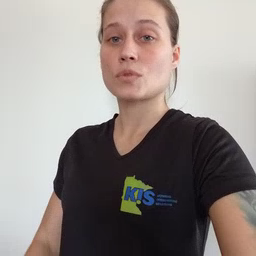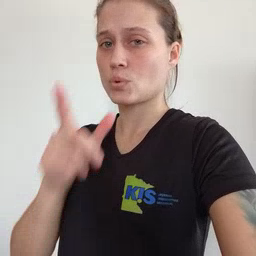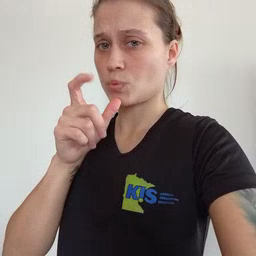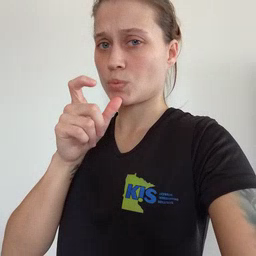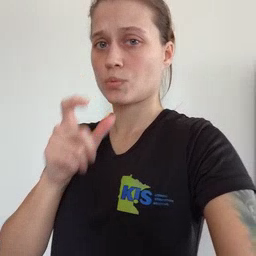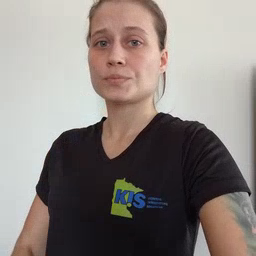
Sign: who